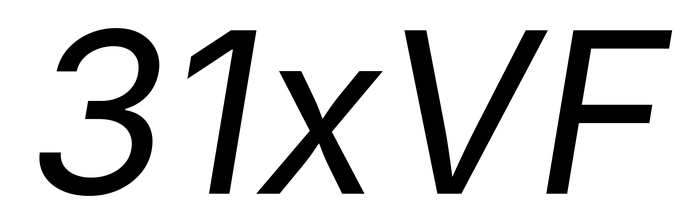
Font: Inter-Italic_Italic